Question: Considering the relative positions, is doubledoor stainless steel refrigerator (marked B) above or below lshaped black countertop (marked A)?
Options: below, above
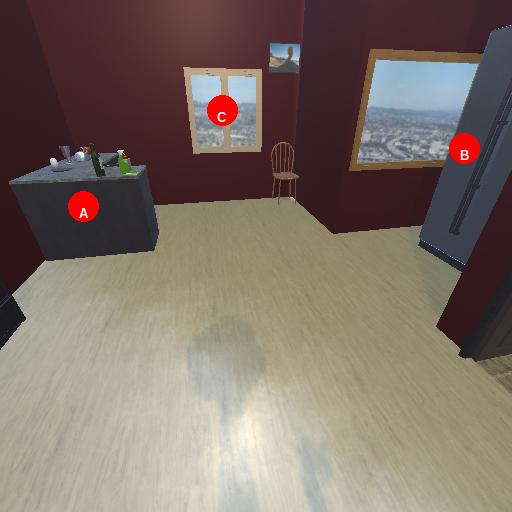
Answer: below